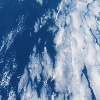
Label: cloud